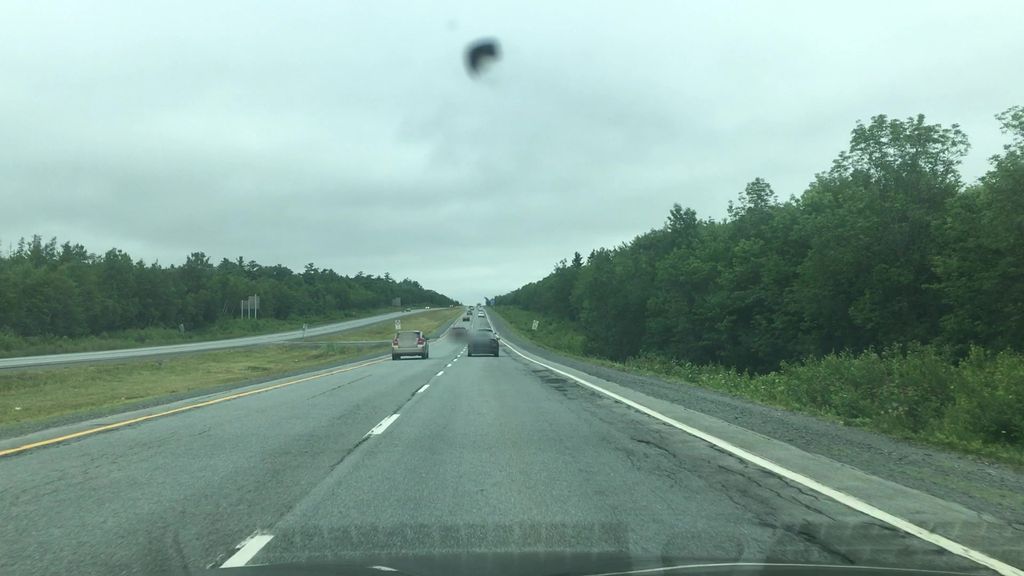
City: halifax